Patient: sex F, age 63
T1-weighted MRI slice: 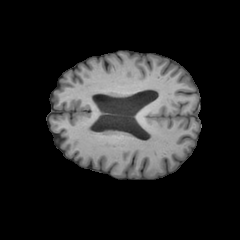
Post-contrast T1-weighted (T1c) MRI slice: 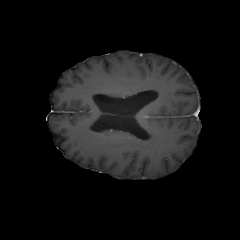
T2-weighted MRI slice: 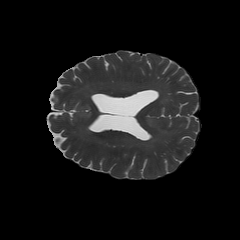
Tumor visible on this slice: no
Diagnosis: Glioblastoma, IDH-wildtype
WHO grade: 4